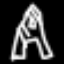
Label: The Eiffel Tower